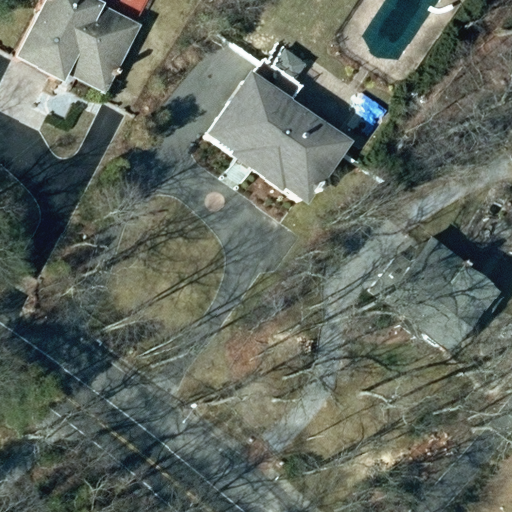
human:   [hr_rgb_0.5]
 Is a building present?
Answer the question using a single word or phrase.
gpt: yes

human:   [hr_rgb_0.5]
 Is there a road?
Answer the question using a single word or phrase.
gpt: yes

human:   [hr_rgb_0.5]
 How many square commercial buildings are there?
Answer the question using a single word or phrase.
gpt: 0

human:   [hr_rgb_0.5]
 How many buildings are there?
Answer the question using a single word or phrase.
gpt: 3

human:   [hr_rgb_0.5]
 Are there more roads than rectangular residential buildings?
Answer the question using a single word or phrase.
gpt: yes

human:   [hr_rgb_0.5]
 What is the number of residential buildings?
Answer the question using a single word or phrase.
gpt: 3

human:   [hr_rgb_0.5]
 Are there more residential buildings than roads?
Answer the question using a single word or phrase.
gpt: yes

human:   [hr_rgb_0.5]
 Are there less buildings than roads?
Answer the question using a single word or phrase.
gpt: no

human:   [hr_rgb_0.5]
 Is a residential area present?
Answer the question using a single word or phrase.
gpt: yes

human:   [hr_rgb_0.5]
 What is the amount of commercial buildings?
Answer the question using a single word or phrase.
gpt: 0

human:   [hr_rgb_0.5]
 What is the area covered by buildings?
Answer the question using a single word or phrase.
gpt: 833m2

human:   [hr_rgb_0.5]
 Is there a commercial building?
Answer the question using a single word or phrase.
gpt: no

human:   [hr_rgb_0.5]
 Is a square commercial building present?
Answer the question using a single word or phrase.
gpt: no

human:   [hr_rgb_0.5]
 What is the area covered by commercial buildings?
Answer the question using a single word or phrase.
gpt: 0m2

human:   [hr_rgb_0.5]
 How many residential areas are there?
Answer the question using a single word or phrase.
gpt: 1

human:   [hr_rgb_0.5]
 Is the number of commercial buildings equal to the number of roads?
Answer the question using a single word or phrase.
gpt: no

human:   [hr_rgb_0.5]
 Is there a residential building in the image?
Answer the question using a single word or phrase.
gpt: yes

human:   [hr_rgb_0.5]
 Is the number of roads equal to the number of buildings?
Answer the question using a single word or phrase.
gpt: no

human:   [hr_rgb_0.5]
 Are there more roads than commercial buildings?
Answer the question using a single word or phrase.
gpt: yes

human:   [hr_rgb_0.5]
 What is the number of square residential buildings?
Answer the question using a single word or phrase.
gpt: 0

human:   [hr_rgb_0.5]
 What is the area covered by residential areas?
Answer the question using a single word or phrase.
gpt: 10637m2

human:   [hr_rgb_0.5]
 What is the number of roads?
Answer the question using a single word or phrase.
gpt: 1

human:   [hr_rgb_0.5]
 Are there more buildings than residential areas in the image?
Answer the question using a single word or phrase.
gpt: yes

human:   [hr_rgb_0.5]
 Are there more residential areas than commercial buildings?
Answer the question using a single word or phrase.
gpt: yes

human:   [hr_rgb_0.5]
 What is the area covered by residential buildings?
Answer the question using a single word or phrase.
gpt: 833m2

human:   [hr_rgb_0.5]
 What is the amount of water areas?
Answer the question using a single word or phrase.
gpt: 0

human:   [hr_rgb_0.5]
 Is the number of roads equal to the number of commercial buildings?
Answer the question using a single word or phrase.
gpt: no

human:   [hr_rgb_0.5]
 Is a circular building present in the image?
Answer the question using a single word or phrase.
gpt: no

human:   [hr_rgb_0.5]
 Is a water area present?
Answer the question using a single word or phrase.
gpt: no

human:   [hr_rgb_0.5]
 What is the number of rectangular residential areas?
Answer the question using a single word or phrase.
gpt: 1

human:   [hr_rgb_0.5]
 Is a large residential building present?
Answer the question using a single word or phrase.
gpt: no

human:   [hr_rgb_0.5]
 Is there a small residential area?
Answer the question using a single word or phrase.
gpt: no

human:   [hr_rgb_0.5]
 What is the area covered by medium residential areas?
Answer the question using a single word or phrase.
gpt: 0m2

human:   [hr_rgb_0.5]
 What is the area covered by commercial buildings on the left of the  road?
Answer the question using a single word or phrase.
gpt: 0m2

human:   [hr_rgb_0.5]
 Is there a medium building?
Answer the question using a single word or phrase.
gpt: yes

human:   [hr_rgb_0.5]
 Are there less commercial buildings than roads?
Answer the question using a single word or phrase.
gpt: yes

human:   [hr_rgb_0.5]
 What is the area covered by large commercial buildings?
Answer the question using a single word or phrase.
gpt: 0m2

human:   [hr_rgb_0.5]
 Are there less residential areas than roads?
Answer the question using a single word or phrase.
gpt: no

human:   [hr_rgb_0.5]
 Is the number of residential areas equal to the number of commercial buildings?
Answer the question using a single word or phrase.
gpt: no

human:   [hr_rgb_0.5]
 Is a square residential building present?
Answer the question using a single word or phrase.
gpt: no

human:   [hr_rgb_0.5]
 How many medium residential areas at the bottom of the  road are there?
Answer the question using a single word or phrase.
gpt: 0

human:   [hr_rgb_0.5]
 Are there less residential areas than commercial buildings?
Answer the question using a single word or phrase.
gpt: no

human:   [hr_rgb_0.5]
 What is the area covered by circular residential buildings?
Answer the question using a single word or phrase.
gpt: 0m2

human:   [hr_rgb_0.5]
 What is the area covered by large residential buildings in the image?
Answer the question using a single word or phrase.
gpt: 0m2

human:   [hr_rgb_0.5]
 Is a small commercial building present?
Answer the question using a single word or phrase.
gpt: no

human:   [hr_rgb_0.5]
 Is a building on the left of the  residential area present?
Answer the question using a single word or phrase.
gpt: no

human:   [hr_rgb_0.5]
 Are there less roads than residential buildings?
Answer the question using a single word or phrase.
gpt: yes

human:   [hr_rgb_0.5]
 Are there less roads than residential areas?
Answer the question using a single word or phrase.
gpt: no

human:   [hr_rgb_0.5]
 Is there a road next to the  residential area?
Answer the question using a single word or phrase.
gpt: yes

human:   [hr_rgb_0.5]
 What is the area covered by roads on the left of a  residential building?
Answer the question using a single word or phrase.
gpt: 0m2

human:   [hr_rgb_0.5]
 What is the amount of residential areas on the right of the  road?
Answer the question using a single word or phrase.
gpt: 0

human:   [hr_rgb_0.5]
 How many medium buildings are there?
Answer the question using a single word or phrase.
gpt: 2

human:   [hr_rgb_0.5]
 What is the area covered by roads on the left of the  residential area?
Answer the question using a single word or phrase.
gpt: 0m2

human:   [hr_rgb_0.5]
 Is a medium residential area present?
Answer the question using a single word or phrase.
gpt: no

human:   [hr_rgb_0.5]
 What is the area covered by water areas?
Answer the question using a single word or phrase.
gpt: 0m2

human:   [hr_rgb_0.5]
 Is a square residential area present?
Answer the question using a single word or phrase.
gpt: no

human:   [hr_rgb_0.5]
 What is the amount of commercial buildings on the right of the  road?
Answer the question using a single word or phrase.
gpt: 0

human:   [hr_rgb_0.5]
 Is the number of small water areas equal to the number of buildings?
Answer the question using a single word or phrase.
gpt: no

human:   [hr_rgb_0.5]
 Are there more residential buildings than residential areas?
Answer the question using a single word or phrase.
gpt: yes

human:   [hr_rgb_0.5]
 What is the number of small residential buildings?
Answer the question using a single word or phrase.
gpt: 1

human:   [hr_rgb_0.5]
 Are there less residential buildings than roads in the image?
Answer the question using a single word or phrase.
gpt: no

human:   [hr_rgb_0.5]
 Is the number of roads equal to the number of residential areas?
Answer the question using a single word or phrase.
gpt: yes

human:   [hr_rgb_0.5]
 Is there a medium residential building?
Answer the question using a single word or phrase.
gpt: yes

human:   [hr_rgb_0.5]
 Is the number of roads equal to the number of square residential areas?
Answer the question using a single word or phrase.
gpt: no